Field crop: maize
Growth stage: 2
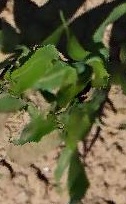
Species: maize